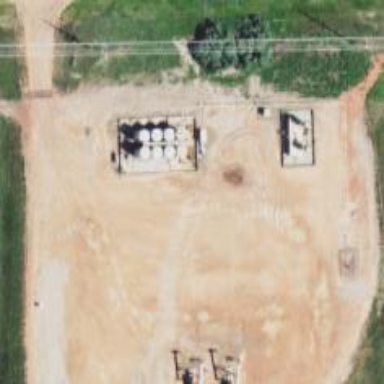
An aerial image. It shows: Storage tank that is man-made.